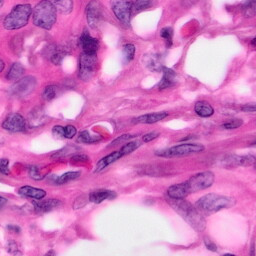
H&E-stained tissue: Pancreatic